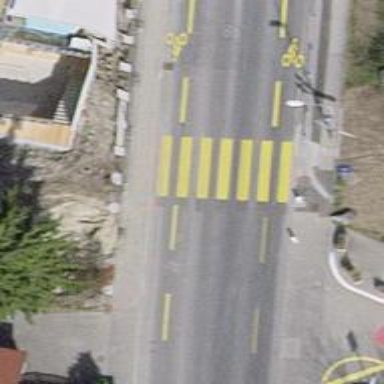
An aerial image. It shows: Bus stop equipped with public transport stop position.